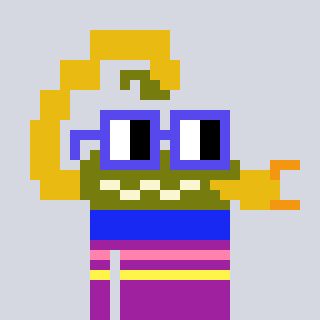
a pixel art character with square blue glasses, a scorpion-shaped head and a magenta-colored body on a cool background